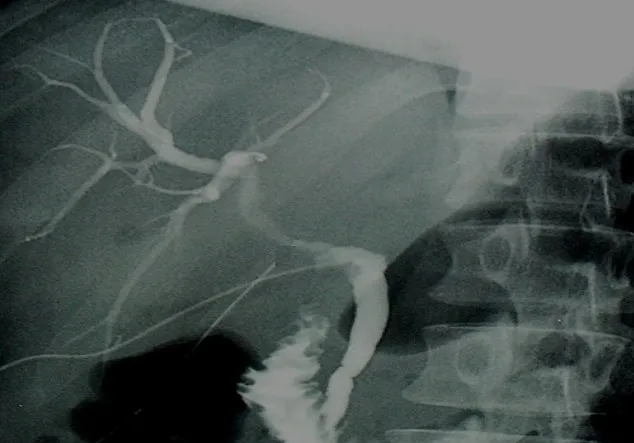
Preoperative cholangiographie.
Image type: radiology (x_ray)